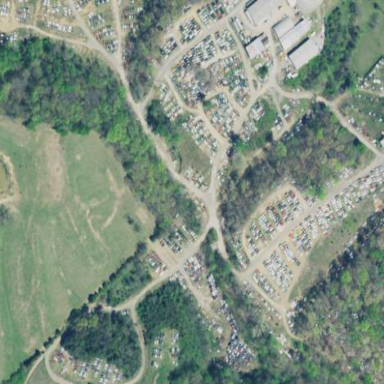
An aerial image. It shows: Scrap yard situated in industrial area.